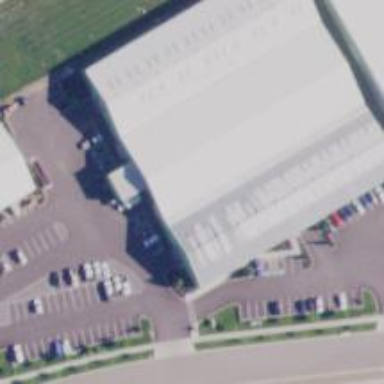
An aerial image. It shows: Commercial building.